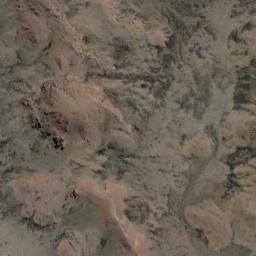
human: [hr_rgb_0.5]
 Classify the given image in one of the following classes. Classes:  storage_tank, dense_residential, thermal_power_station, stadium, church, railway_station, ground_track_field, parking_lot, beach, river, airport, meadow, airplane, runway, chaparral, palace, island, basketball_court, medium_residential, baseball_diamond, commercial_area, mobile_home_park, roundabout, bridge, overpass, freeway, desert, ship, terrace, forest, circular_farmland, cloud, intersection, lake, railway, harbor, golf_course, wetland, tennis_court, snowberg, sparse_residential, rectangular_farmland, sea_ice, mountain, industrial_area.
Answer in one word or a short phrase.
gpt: desert